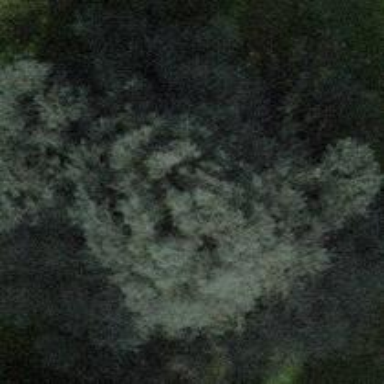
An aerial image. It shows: Evergreen tree with needle-leaved leaves.